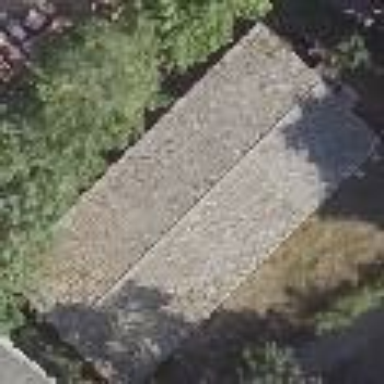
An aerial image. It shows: Shed with gabled roof.